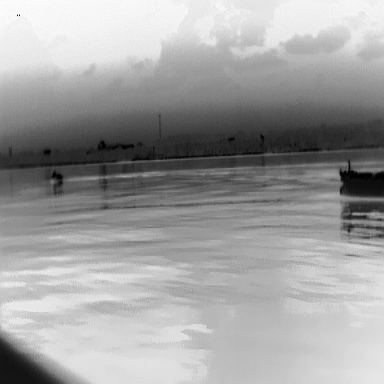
There is a canoe in the infrared image.